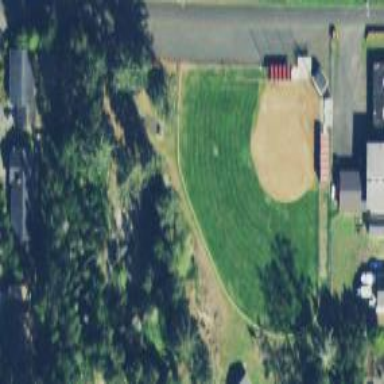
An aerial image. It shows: Baseball pitch for leisure land.